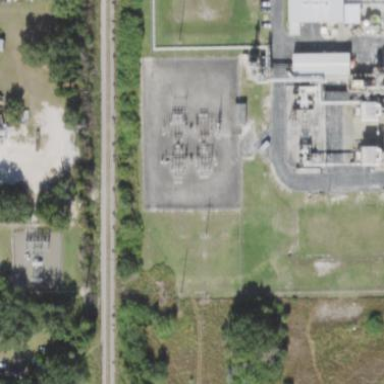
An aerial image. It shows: Outdoor transmission substation.